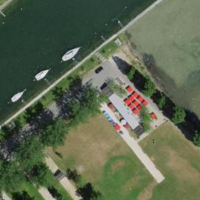
EUNIS habitat code: 53
Species observed at this site:
Juglans regia
Lycopus europaeus
Carpinus betulus
Alopochen aegyptiaca
Prunus spinosa
Cornus sanguinea